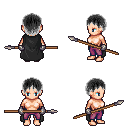
a pixel art fantasy rpg character, female body template, human, light skin, black cape, magenta pants, gray plain hairstyle, metal gloves, spear, four views (front, back, left, right), 2x2 character sprite sheet, small pixel art, hard edges, no anti-aliasing